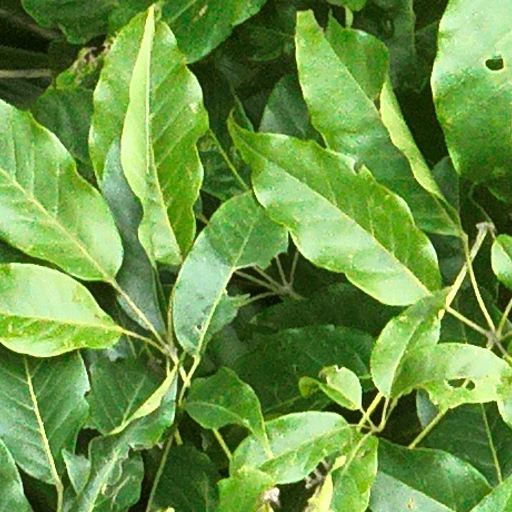
Species: Handroanthus guayacan
GBIF accepted scientific name: Handroanthus guayacan
Crown area (m\u00b2): 156.208